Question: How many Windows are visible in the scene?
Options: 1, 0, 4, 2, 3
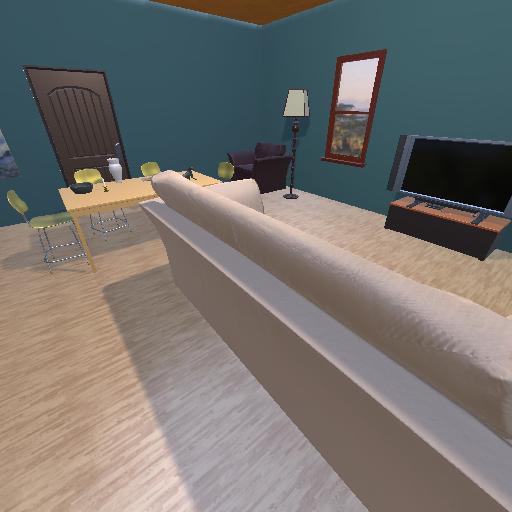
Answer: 1